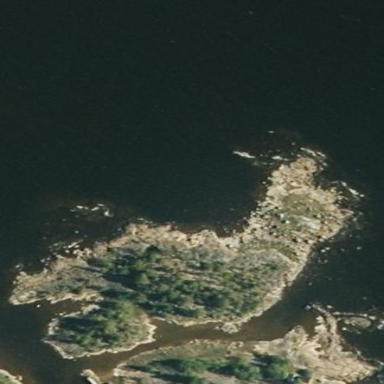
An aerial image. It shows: Islet located along the natural coastline.